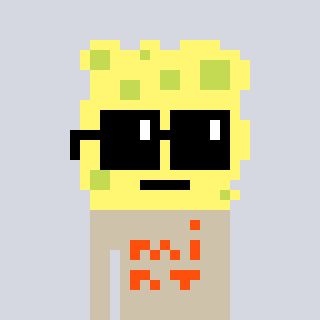
a pixel art character with square black sunglasses, a sponge-shaped head and a bege-colored body on a cool background